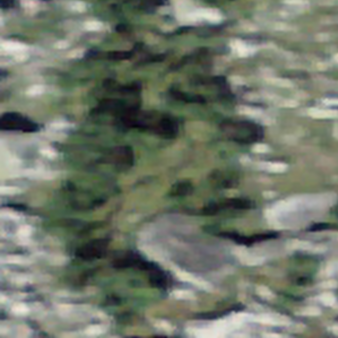
Label: other